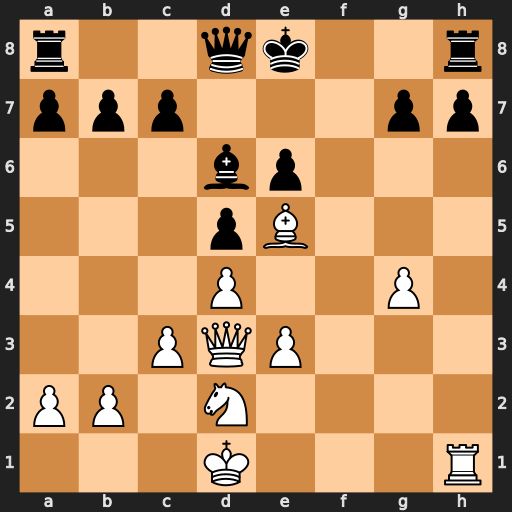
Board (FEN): r2qk2r/ppp3pp/3bp3/3pB3/3P2P1/2PQP3/PP1N4/3K3R
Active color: w
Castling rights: kq
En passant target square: -
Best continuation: Bxg7 Rg8 Qxh7